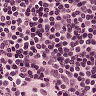
Metastatic tissue present: no